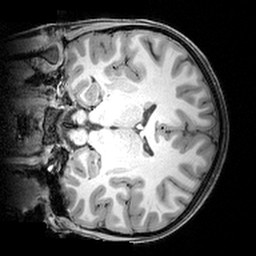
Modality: T1w
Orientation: coronal
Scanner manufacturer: siemens
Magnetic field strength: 3 T
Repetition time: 1.9 s
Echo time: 0.00397 s